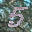
Label: 5